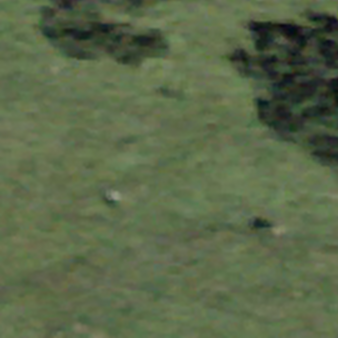
Label: other